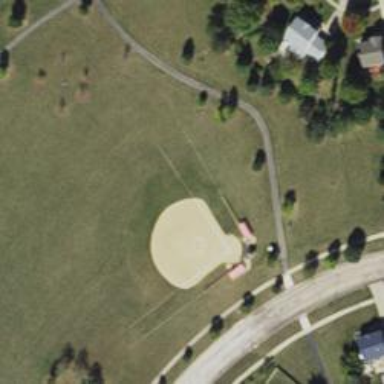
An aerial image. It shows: Baseball pitch located in leisure park.